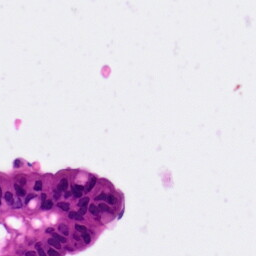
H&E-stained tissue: Pancreatic